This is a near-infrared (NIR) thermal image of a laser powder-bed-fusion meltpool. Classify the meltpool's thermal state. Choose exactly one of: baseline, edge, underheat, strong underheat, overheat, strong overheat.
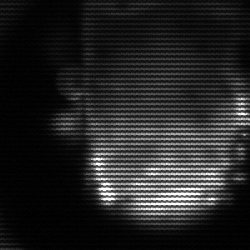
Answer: baseline